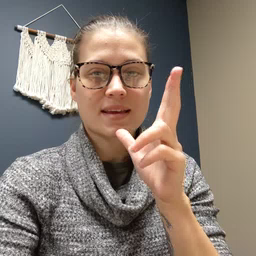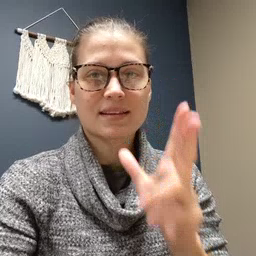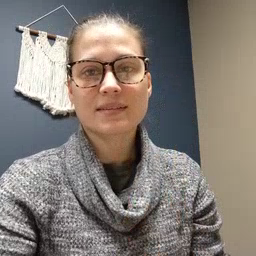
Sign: hen